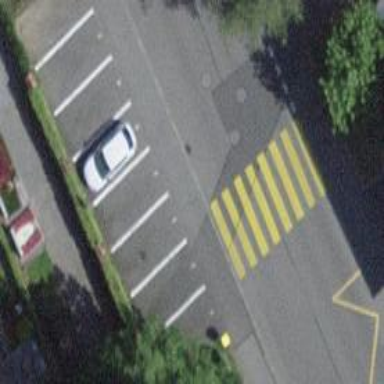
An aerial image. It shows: Kerb barrier.